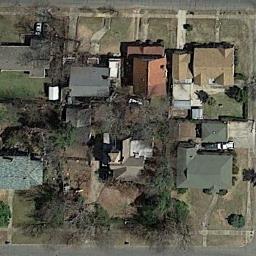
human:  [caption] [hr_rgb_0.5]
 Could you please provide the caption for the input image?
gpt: The medium residential area has some dense houses and bare trees .

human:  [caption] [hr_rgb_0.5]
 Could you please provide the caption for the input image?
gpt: There are many buildings in medium residential area .

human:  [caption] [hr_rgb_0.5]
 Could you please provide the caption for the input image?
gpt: The medium residential is on the bare land next to the road .

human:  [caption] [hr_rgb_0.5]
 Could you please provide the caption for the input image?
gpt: The houses in the medium - sized residential area are well spaced .

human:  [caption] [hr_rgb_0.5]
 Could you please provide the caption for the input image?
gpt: There are some buildings on green lawns on the medium residential area .